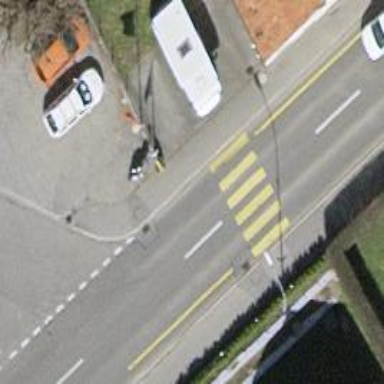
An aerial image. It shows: Uncontrolled zebra crossing with zebra markings.